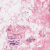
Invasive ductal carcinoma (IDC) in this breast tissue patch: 0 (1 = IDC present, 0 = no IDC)